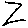
Label: zigzag